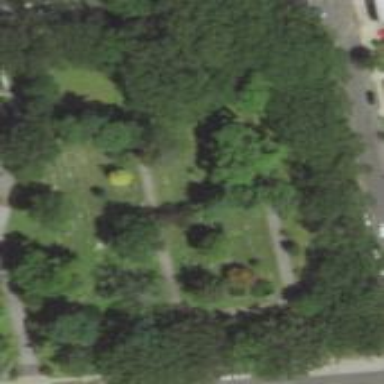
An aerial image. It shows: Cemetery.